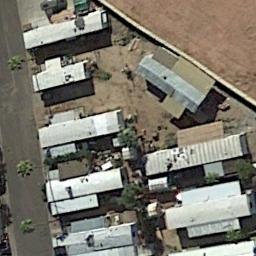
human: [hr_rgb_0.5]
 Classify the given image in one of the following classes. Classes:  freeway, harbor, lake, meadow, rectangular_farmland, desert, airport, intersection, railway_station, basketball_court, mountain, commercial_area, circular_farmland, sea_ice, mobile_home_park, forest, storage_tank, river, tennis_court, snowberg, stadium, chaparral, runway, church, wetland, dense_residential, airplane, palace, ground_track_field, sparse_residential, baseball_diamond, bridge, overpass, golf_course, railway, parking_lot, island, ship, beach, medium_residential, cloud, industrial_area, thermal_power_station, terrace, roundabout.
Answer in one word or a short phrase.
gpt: mobile_home_park